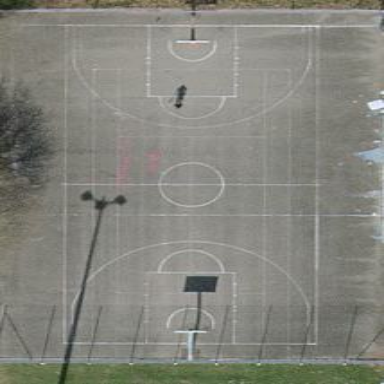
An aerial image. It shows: Basketball court located in leisure land pitch.